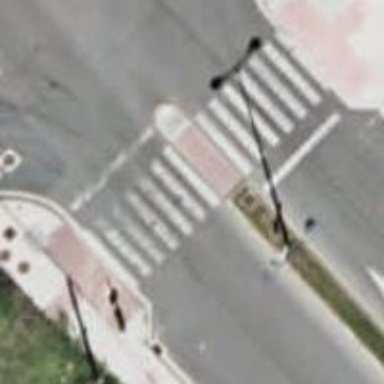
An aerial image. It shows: Uncontrolled road crossing.